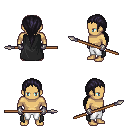
a pixel art fantasy rpg character, male body template, human, tanned skin, black cape, white pants, raven ponytail hairstyle, metal gloves, spear, four views (front, back, left, right), 2x2 character sprite sheet, small pixel art, hard edges, no anti-aliasing